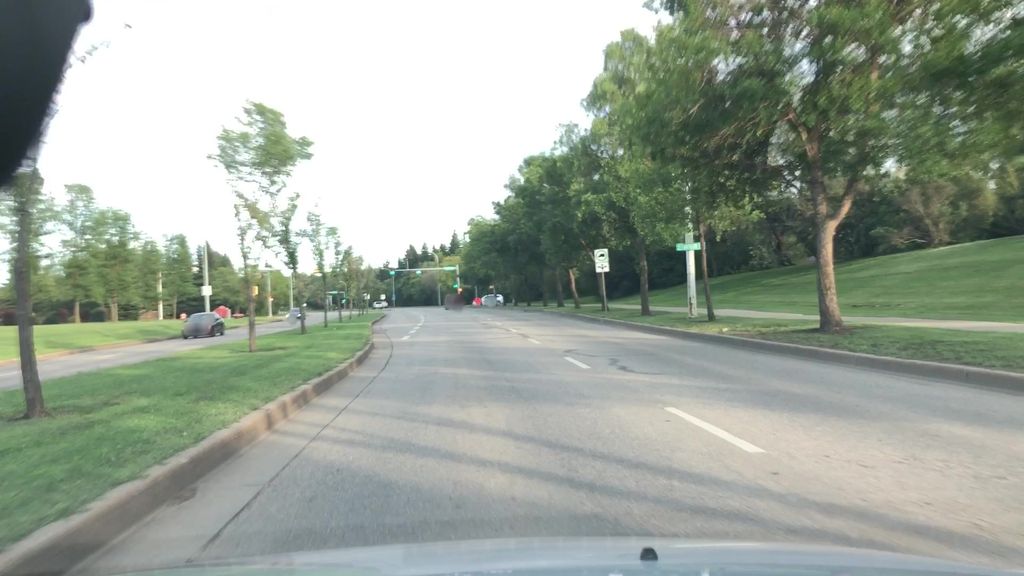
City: edmonton